Question: I am working on an application that is supposed to support both running from a console and from a GUI. The application has several options to choose from, and since in both running modes the program is going to have the same options obviously, I made a generalisation:
'''
class Option:
def __init__(self, par_name, par_desc):
self.name = par_name
self.desc = par_desc
class Mode():
def __init__(self):
self.options = []
self.options.append(Option('Option1', 'Desc1'))
self.options.append(Option('Option2', 'Desc2'))
self.options.append(Option('Option3', 'Desc3'))
self.options.append(Option('Option4', 'Desc4'))
self.options.append(Option('Option5', 'Desc5'))
#And so on
'''
The problem is that in GUI, those options are going to be buttons, so I have to add a new field to an Option class and I'm doing it like this:
'''
def onMouseEnter(par_event, par_option):
helpLabel.configure(text = par_option.desc)
return
def onMouseLeave(par_event):
helpLabel.configure(text = '')
return
class GUIMode(Mode):
#...
for iOption in self.options:
iOption.button = Button(wrapper, text = iOption.name, bg = '#004A7F', fg = 'white')
iOption.button.bind('<Enter>', lambda par_event: onMouseEnter(par_event, iOption))
iOption.button.bind('<Leave>', lambda par_event: onMouseLeave(par_event))
#...
'''
There is also a "help label" showing the description of the option every time a mouse hovers over it, so there I am binding those functions.
What is happening is that while I am indeed successfully adding a new field with a button, the bind function seems to mess up and the result is this:

Help label is always showing the description of the last option added, no matter over which button I hover. The problem seems to go away if I directly modify the Option class instead, like this:
'''
class Option:
def __init__(self, par_name, par_desc):
self.name = par_name
self.desc = par_desc
self.button = Button(wrapper, text = self.name, bg = '#004A7F', fg = 'white')
self.button.bind('<Enter>', lambda par_event: onMouseEnter(par_event, self))
self.button.bind('<Leave>', lambda par_event: onMouseLeave(par_event))
'''
But I obviously can't keep it that way because the console mode will get those fields too which I don't really want. Isn't this the same thing, however? Why does it matter if I do it in a constructor with 'self' or in a loop later? I therefore assume that the problem might be in a way I dynamically add the field to the class?
Here is the full minimal and runnable test code or whatever it is called, if you want to mess with it: <URL>
Thank you for your time
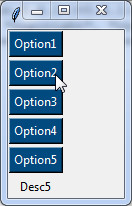
Answer: The problem is that the value of iOption is evaluated after the
'''
for iOption in self.option:
'''
loops are complete. Since you reset iOption on each iteration, when the loop is completed iOption has the same value, namely the last element in self.options. You can demonstrate this at-event-time binding with the snippet:
'''
def debug_late_bind(event):
print(iOption)
onMouseEnter(event, iOption)
for iOption in self.options:
iOption.button = Button(wrapper, text = iOption.name,
bg = '#004A7F', fg = 'white')
iOption.button.bind('<Enter>', debug_late_bind)
'''
which will show that all events that iOption has the same value.
I split out the use of iOption to debug_late_bind to show that iOption comes in from the class scope and evaluated when the bind() call is executed. A more simple example would be
'''
def print_i():
print(i)
for i in range(5):
pass
print_i()
'''
which prints "4" because that is the last value that was assigned to i. This is why every call in your code to 'onMouseEnter(par_event, iOption)' has the same value for iOption; it is evaluated at the time of the event, not the time of the bind. I suggest that you read up on <URL> which should be less coupled with the model.
Extracting the .widget property of the event is a decent workaround, but better still would be to overwrite the scalar iOption, but instead use list of individual buttons. The code
'''
for n, iOption in enumerate(self.options):
'''
would help in creating a list. In your proposed workaround, you are encoding too much of the iOption model in the tkinter view. That's bound to bite you again at some point.